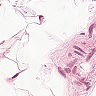
Metastatic tissue present: no